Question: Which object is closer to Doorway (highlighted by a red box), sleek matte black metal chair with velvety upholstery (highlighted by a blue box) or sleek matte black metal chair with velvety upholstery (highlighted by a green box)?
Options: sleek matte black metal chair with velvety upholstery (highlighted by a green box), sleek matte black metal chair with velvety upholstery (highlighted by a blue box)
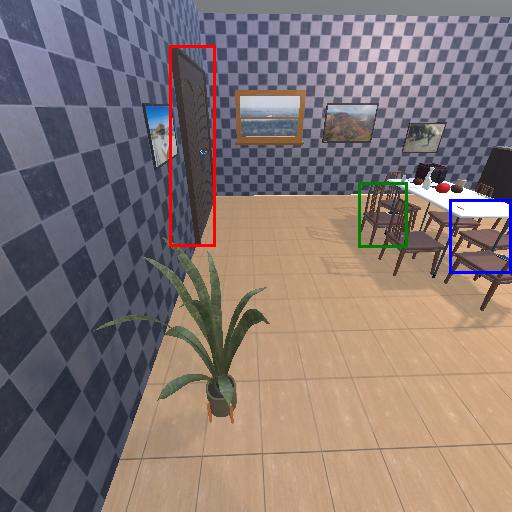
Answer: sleek matte black metal chair with velvety upholstery (highlighted by a green box)